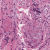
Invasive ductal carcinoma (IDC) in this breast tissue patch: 1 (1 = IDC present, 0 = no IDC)